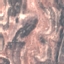
Land use / land cover class: HerbaceousVegetation